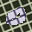
Label: 0